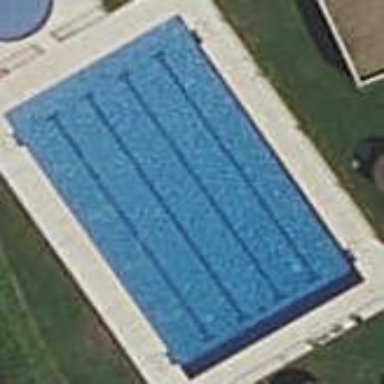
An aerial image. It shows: Swimming pool located in leisure land.